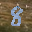
Label: 8